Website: ulta-beauty
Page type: customer-info-address
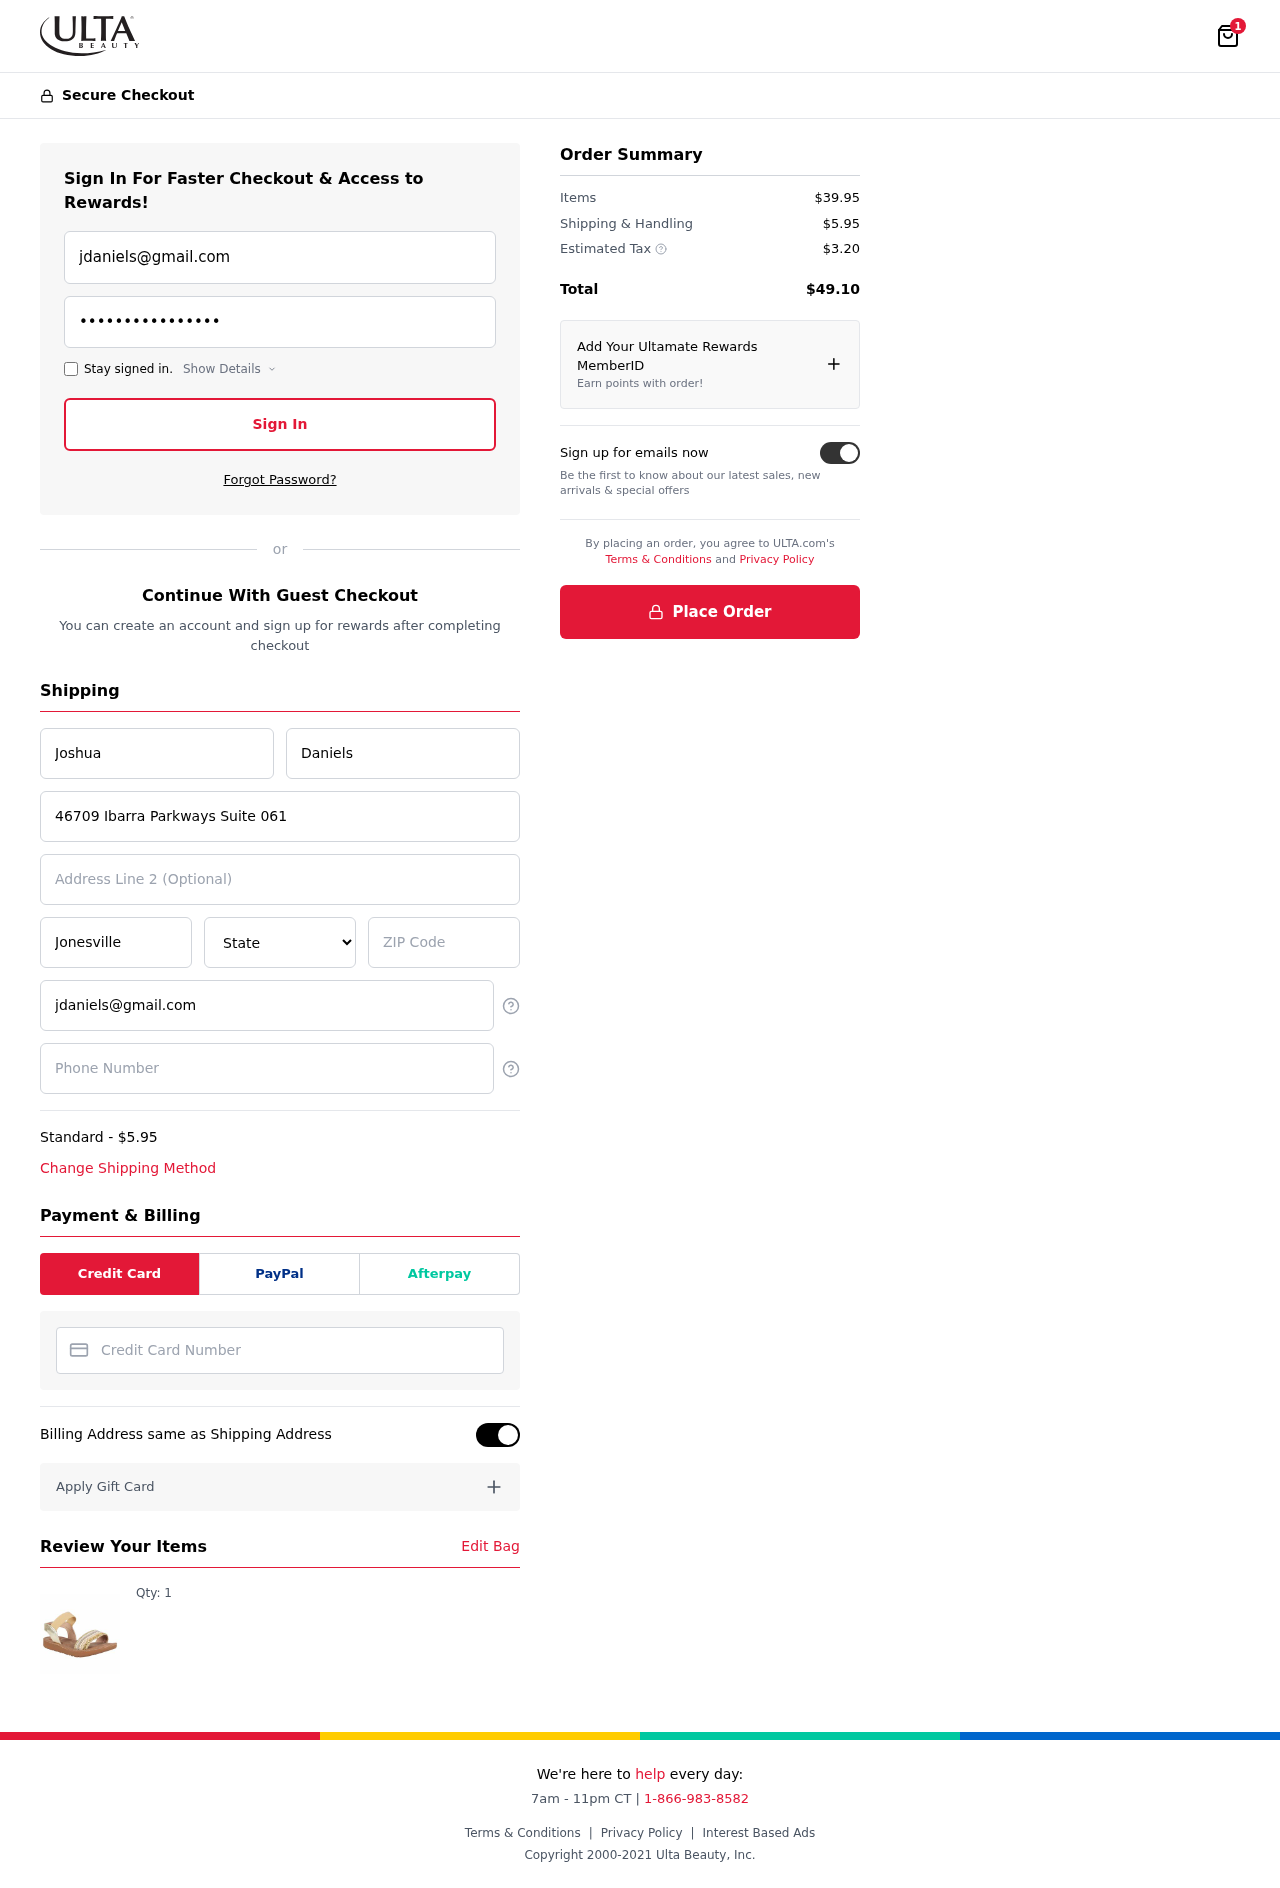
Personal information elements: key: PII_CARD_NUMBER
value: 4657 2738 0165 8452
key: PII_CITY
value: Jonesville
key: PII_EMAIL
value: jdaniels@gmail.com
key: PII_FIRSTNAME
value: Joshua
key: PII_LASTNAME
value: Daniels
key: PII_PHONE
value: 8219491228
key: PII_POSTCODE
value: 20340
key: PII_STATE
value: South Dakota
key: PII_STREET
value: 46709 Ibarra Parkways Suite 061
Product elements: key: PRODUCT1_QUANTITY
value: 1
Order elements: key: ORDER_NUM_ITEMS
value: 1
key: ORDER_SHIPPING_COST
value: $5.95
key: ORDER_ITEMS_TOTAL
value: $39.95
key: ORDER_SHIPPING_COST2
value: $5.95
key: ORDER_TAX
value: $3.20
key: ORDER_TOTAL
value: $49.10